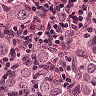
Metastatic tissue present: yes